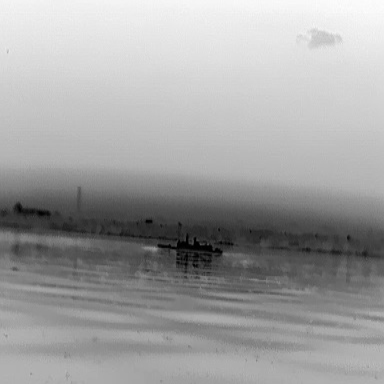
There is a warship in the infrared image.